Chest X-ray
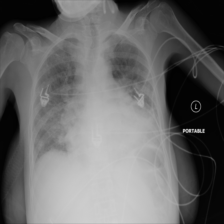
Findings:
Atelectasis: negative
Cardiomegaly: negative
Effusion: positive
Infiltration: negative
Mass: negative
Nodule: negative
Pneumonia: negative
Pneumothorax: negative
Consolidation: negative
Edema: negative
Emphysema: negative
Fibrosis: negative
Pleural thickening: negative
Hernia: negative